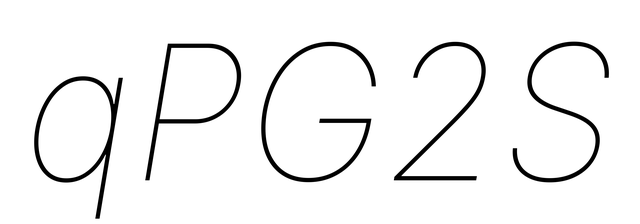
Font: Inter-Italic_Thin_Italic